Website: crate-barrel
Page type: account-selection
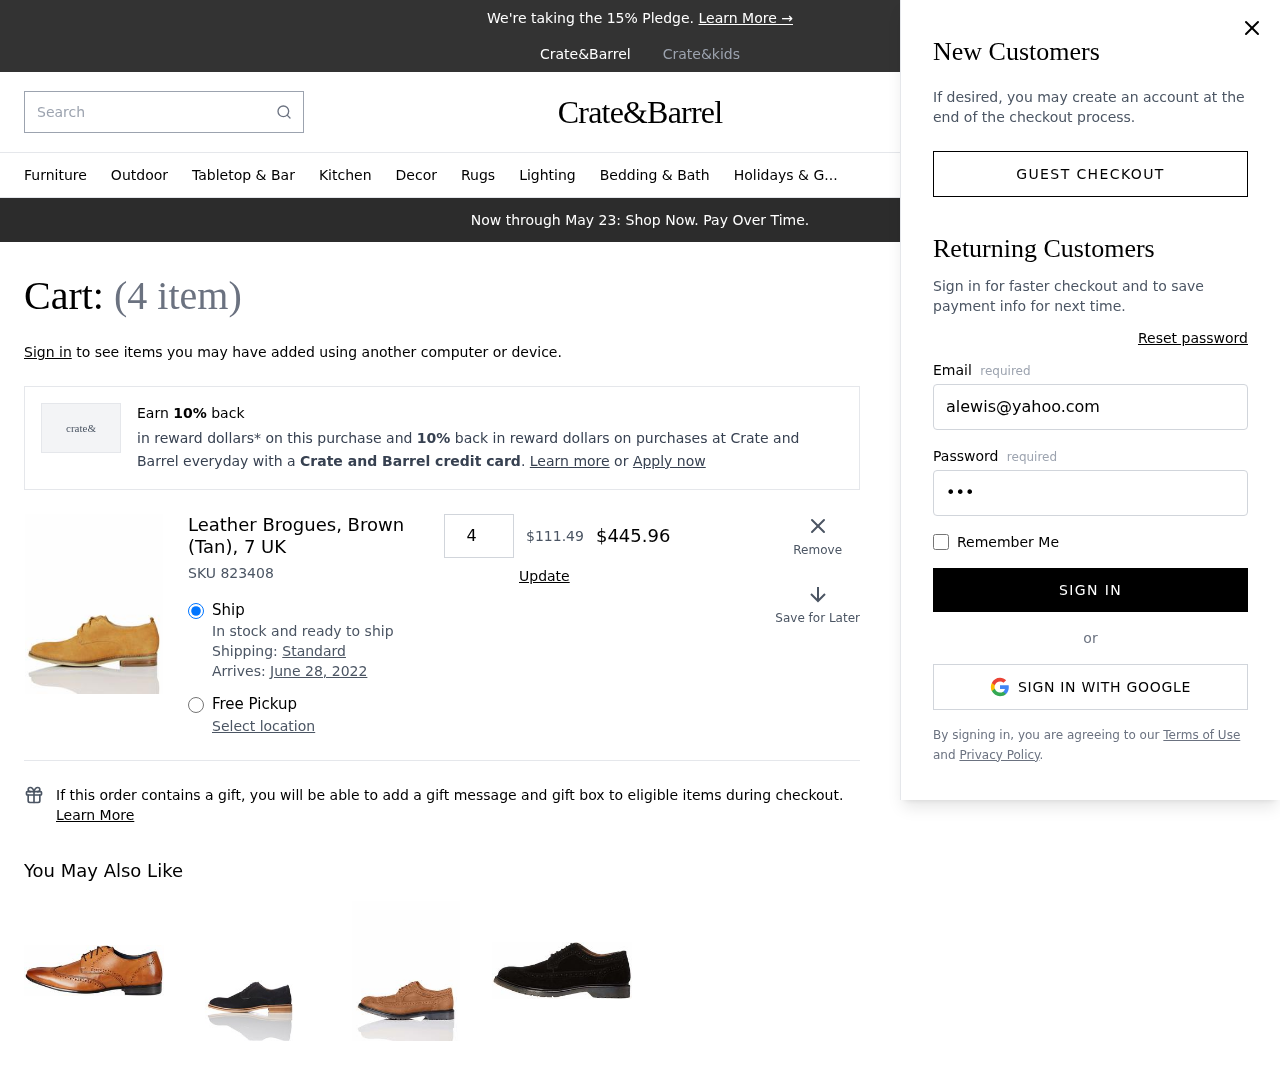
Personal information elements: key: PII_EMAIL
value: alewis@yahoo.com
Product elements: key: PRODUCT1_NAME
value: Leather Brogues, Brown (Tan), 7 UK
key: PRODUCT1_PRICE
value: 111.49
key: PRODUCT1_QUANTITY
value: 4
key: PRODUCT1_SKU
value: SKU 823408
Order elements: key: ORDER_NUM_ITEMS
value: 4
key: ORDER_DELIVERY_DATE
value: June 28, 2022
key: ORDER_SUBTOTAL
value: $445.96
Search elements: key: HEADER_SEARCH
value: Search